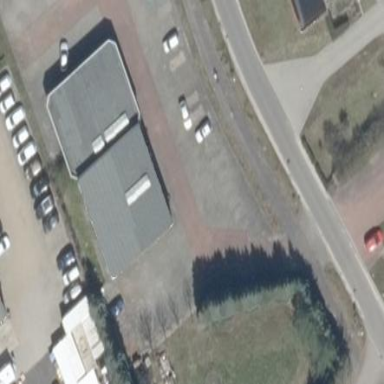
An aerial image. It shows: Industrial building.